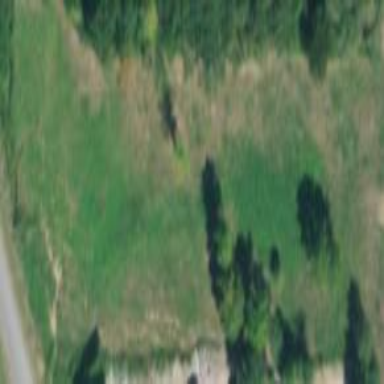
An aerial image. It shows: Beautiful meadow.